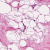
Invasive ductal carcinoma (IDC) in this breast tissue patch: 0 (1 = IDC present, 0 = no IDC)